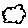
Label: cloud